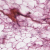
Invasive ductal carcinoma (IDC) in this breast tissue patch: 0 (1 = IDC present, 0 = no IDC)